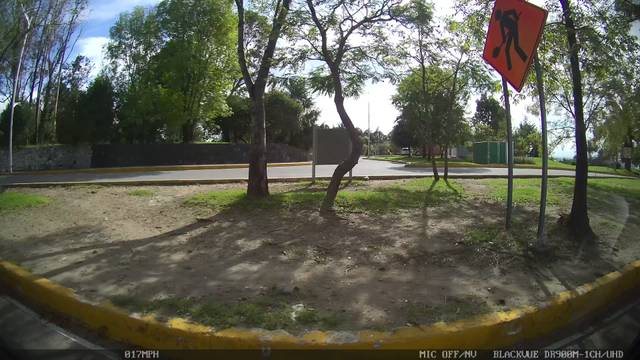
Region: Mexico
Coordinates: 19.06, -98.184